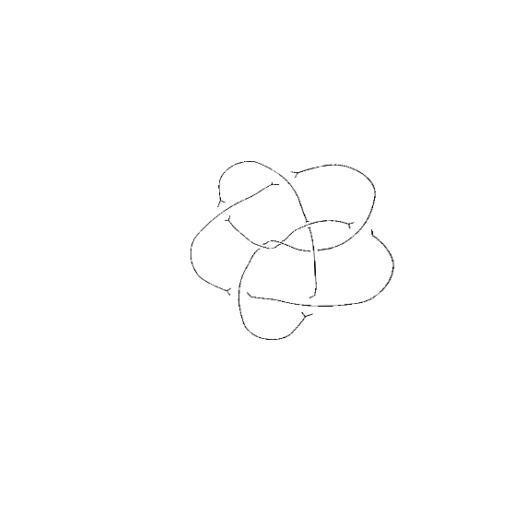
Crossing number: 9